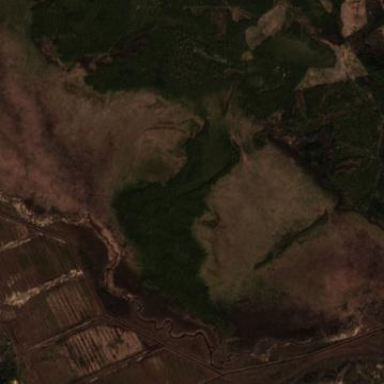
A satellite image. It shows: Bog wetland.